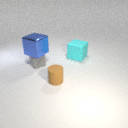
large cyan rubber cube to the right of small gray rubber cube